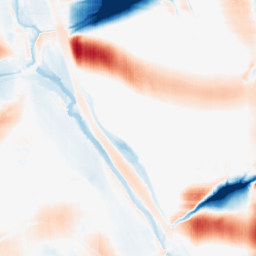
Category: morphological
Decomposition family: morphological_square
Decomposition parameters: operation: average
size: 50
Upsampling method: sinc_hamming
Upsampling parameters: scale: 4
kernel_size: 8
Upsampling scale: 4